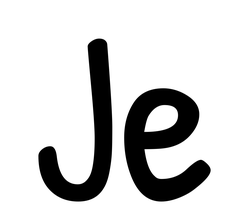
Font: PatrickHand-Regular